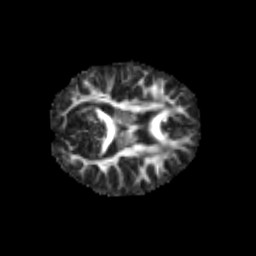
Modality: FA
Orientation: axial
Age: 8
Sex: male
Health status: healthy